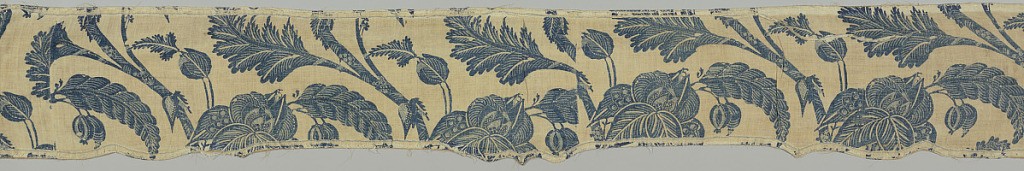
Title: Valance
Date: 1700–1750
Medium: cotton Technique: blue resist on plain weave
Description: Valance resist printed in two shades of blue in a design of undulating branches with large cup-shaped blossoms and curling leaves with pendant fruit. Three points on lower border. Edged with cotton tape, white with a narrow border of blue on either edge. Backed with sateen.